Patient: sex M, age 48
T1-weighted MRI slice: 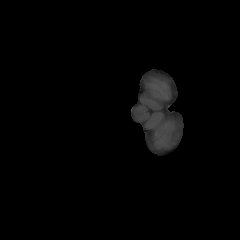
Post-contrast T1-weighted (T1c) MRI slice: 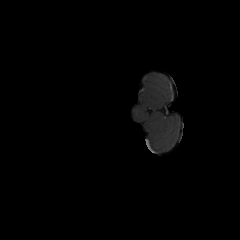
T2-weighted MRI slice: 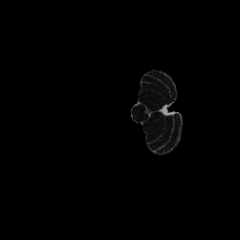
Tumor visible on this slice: no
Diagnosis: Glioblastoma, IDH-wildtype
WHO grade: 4